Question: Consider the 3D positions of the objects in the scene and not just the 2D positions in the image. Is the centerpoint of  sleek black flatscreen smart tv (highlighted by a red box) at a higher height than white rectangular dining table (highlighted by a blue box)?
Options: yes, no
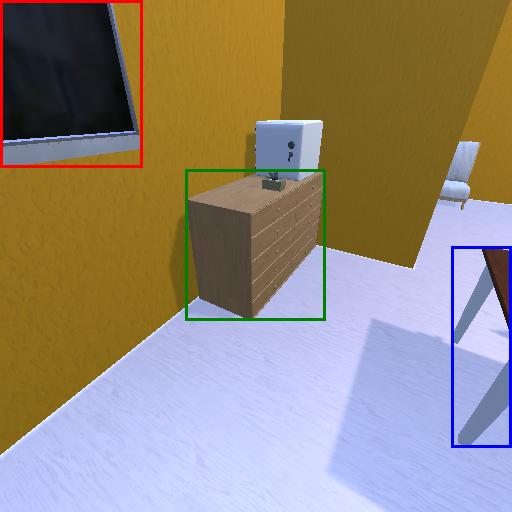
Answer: yes